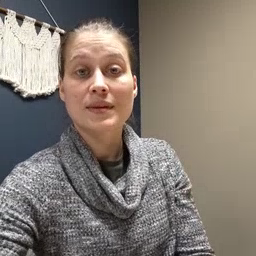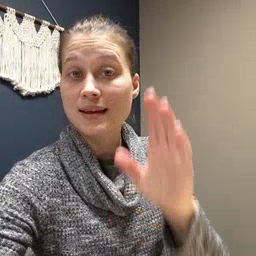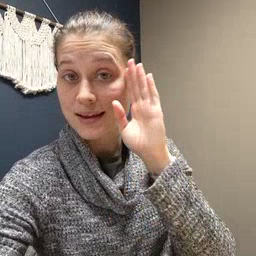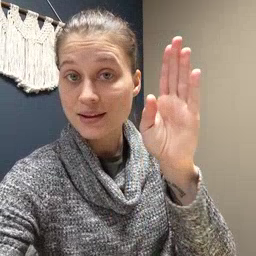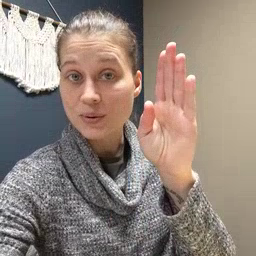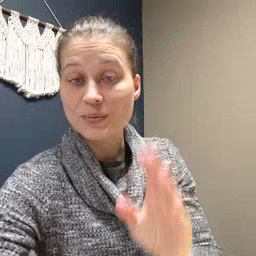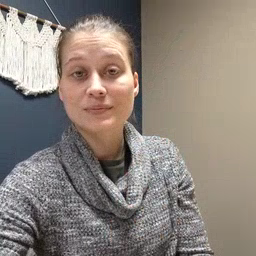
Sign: hello